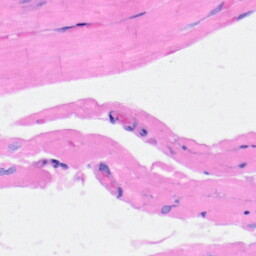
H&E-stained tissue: Heart